Question: I want to track the native heap in my application.
I opened DDMS from /tools sdk's folder, as I saw in tutorials, and I do see the
"Native Heap" tab.
However when I press the "Update heap" Icon, the native heap is still empty - I don't see
any information there.
Tried that on two devices, one of them is rooted.
How do I solve this problem?
thanks!
Screenshot:

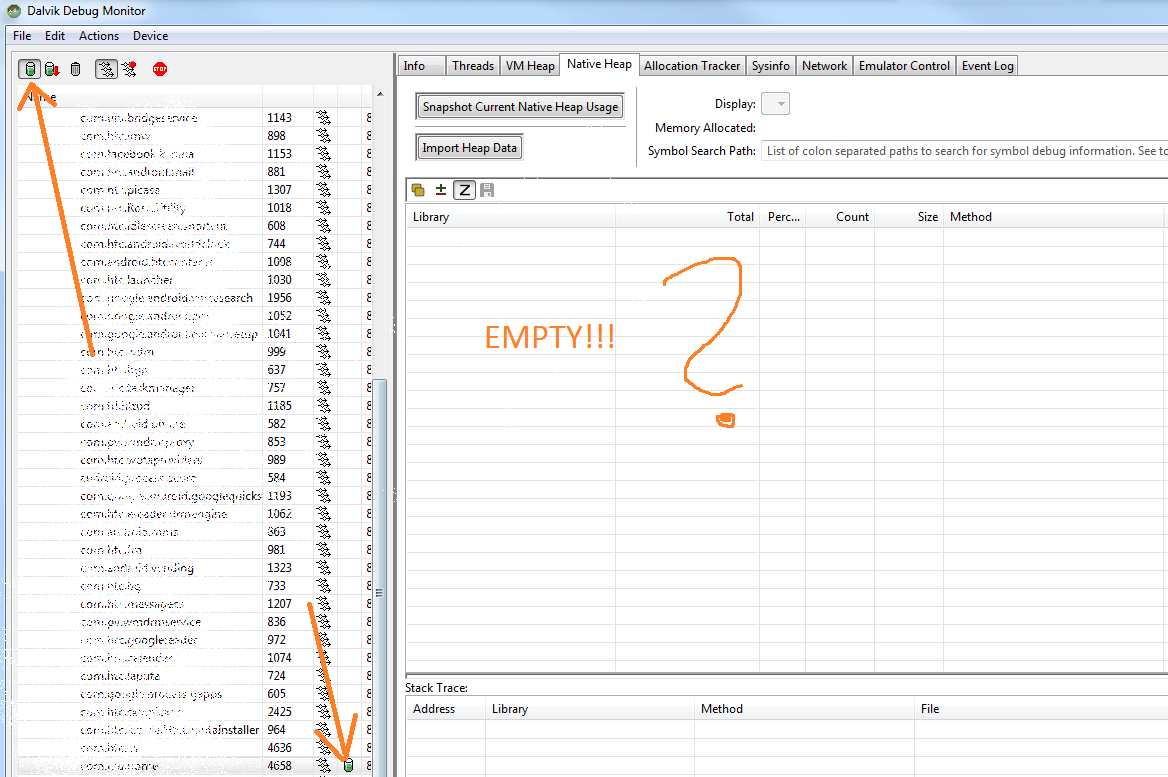
Answer: I had faced the same issue and manage to fix using the emulator. I had to put a file in /data called 'local.prop' with 'libc.debug.malloc = 1'. Than I had to close and start the emulator again. Probably it could work with the rooted mobile too (I am taking a guess).